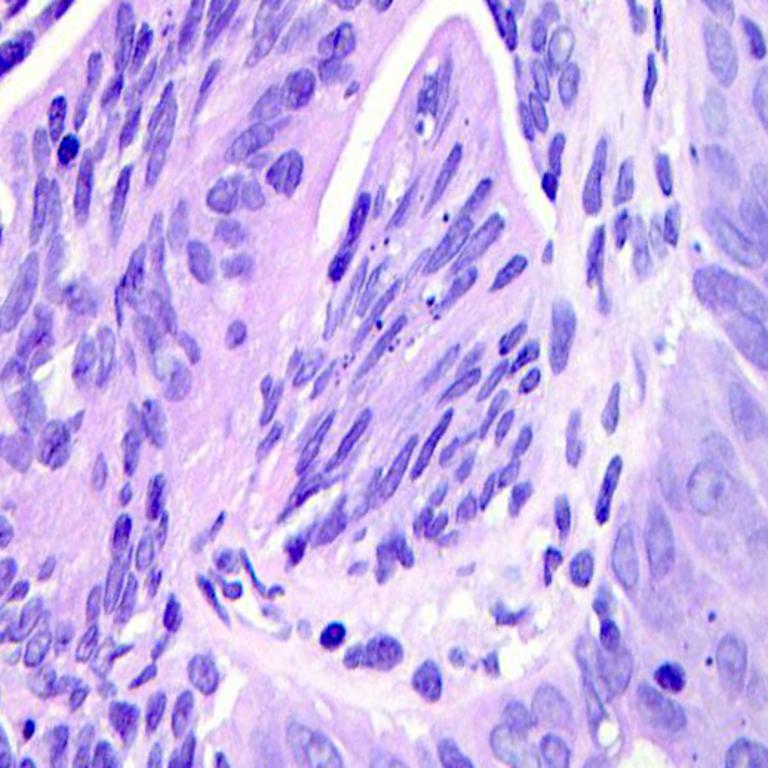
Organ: colon
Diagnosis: adenocarcinomas